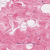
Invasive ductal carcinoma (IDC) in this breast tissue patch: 0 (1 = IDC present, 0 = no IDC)